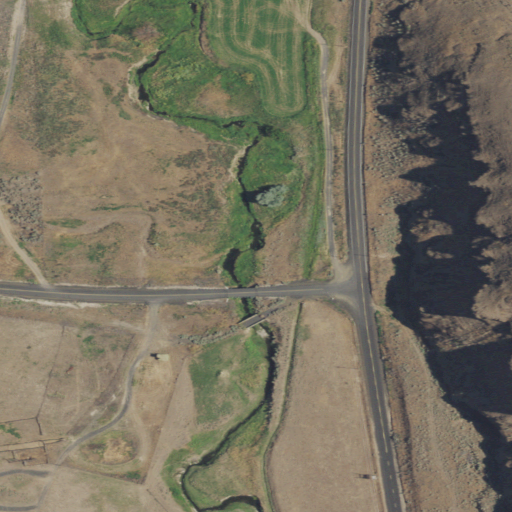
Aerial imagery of valley in Oregon named Brenner Canyon containing herbaceous wetlands, shrub, cultivated crops, open development, low intensity development, grassland, and medium intensity development